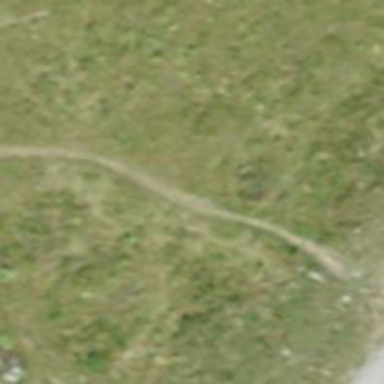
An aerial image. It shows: Path.